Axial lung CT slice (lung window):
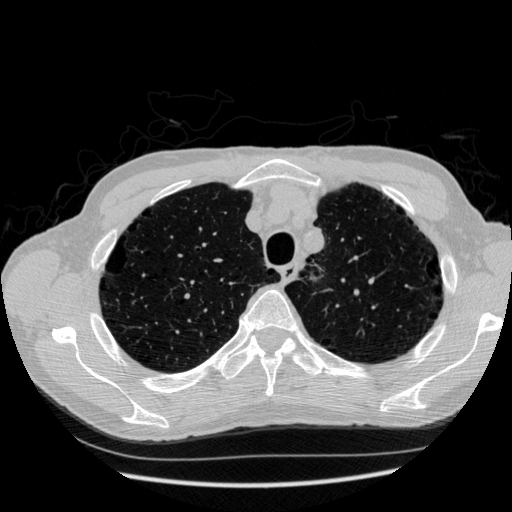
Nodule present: no